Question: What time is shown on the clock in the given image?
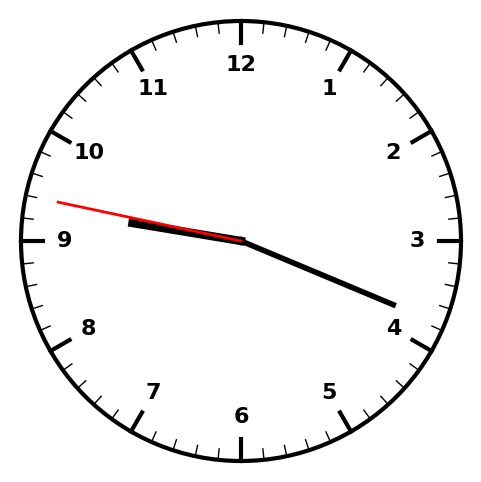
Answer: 09:18:47